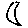
Label: moon